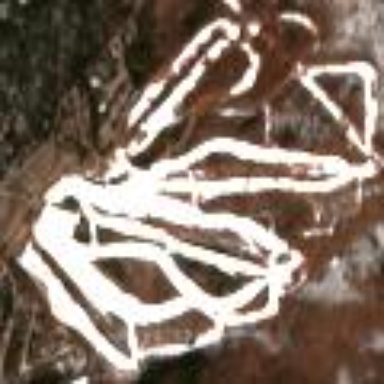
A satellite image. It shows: Area designated for winter sports.